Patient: sex M, age 34
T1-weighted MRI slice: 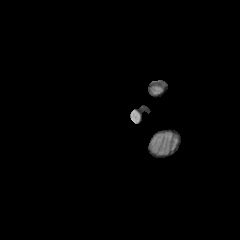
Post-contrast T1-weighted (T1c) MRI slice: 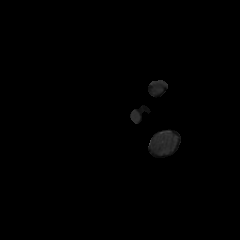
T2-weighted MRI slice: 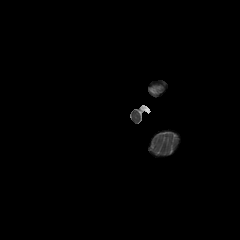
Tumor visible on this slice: no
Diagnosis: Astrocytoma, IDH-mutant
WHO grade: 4